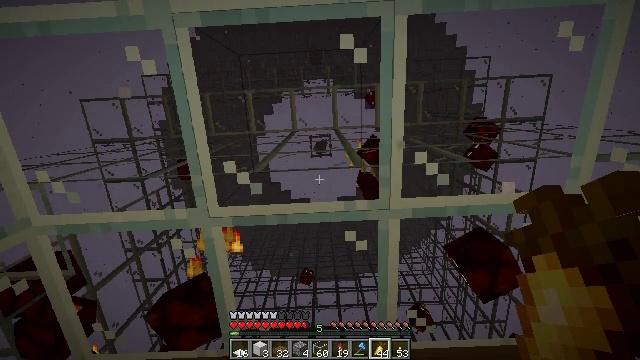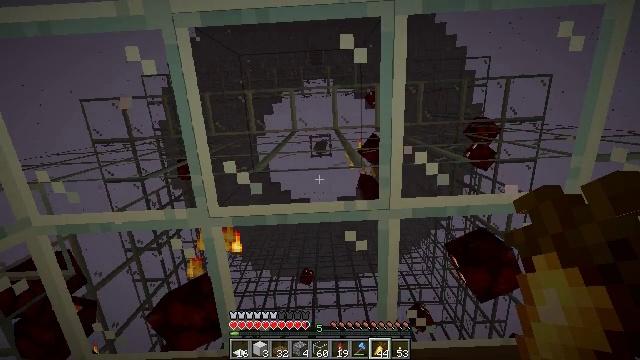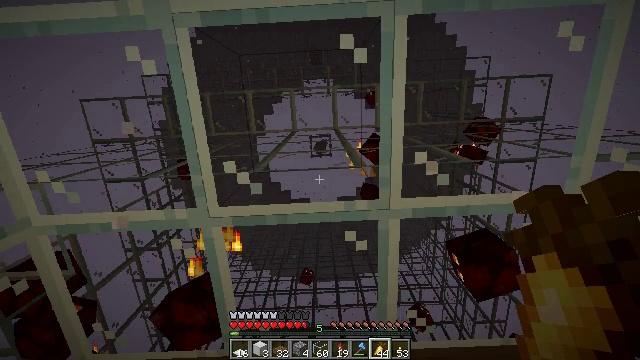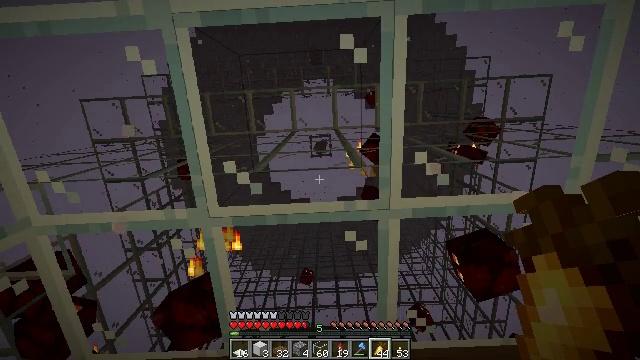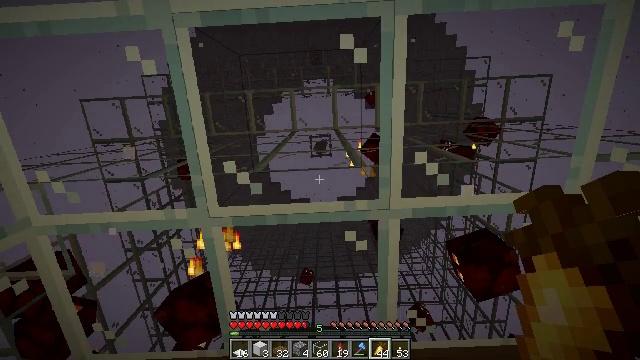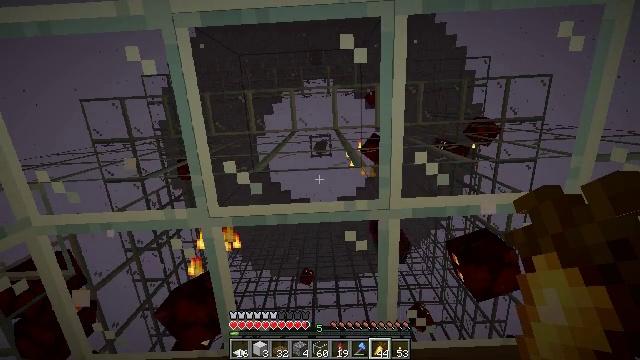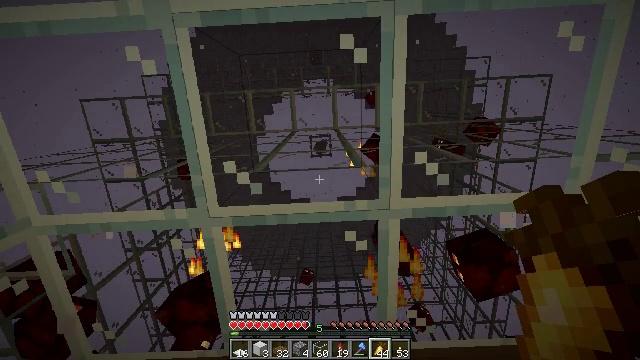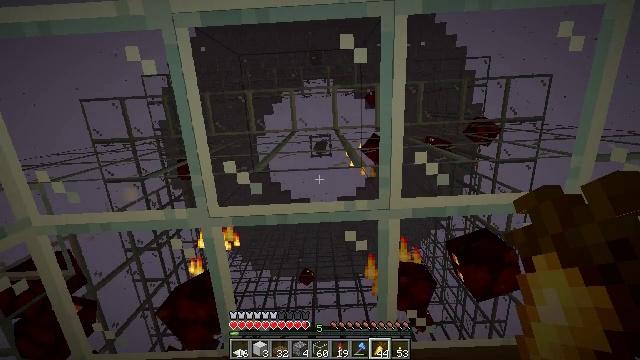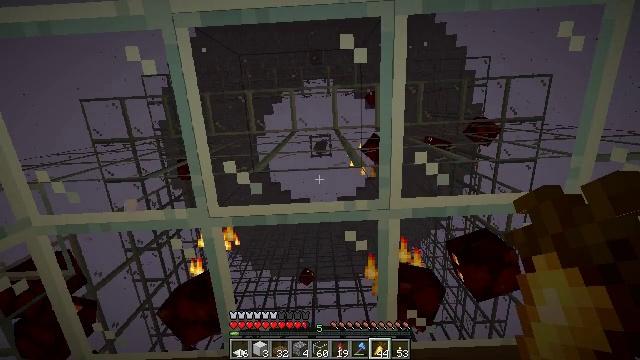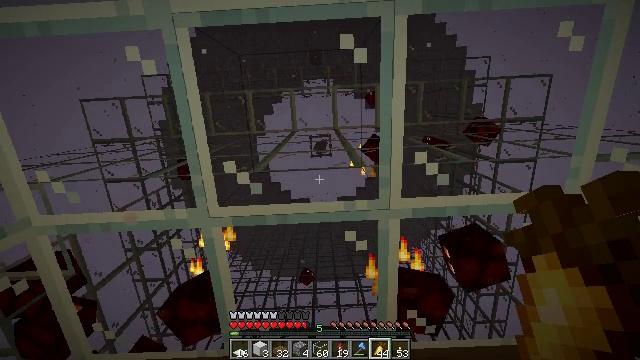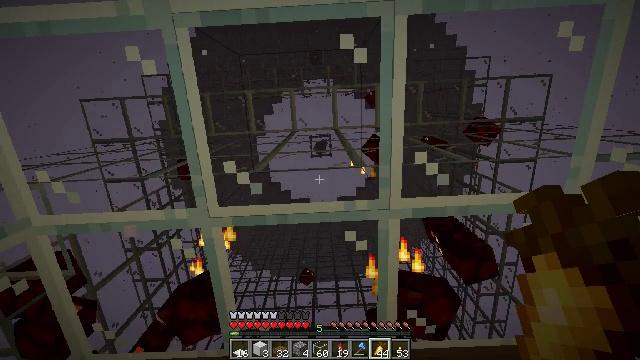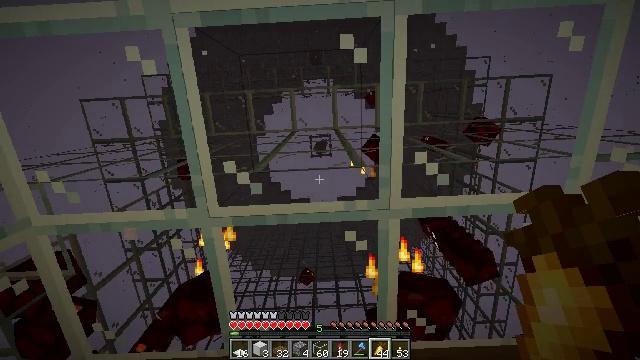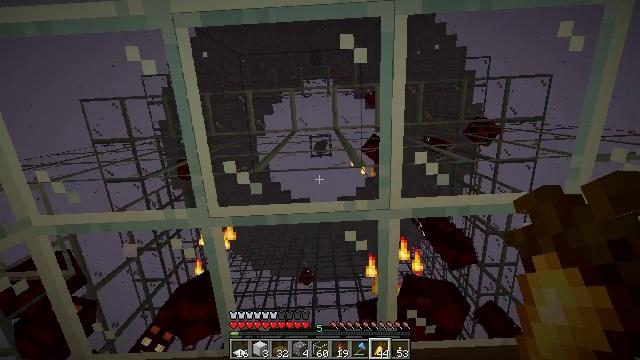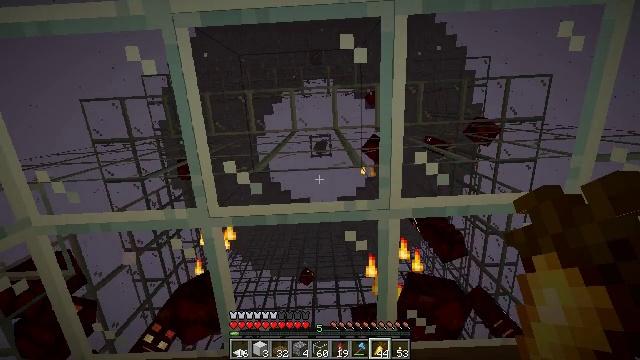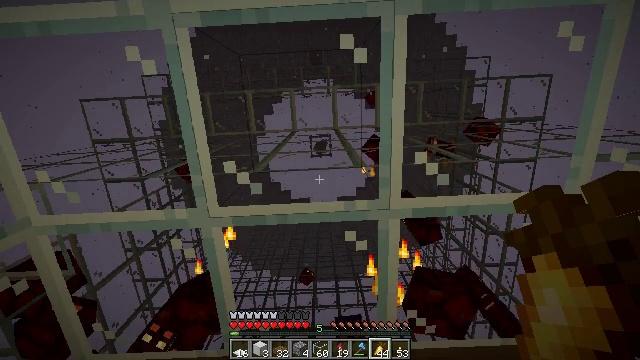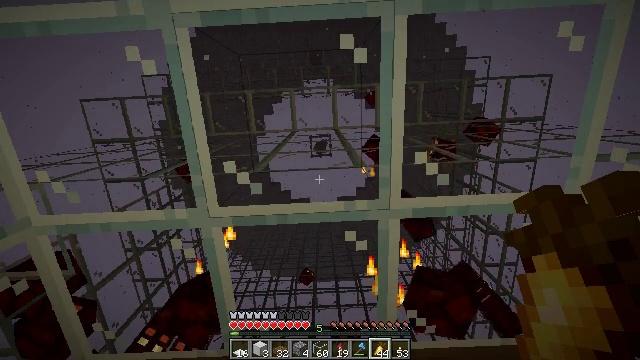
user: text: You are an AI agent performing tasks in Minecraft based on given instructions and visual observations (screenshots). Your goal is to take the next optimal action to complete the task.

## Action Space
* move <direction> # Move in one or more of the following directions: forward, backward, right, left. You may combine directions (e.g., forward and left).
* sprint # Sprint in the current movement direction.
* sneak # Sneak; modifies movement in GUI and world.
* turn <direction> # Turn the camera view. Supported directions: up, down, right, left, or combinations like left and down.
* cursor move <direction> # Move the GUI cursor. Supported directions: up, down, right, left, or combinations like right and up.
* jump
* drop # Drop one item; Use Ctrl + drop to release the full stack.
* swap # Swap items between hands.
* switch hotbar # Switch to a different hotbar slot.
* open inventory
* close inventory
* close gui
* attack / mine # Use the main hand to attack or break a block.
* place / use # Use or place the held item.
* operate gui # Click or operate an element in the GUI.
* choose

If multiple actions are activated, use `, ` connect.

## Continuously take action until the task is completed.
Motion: motion action
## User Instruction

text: Fight hostile mobs.
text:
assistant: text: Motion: use / place
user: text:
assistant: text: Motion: use / place
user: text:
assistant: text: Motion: use / place
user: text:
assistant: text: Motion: use / place
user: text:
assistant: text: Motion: use / place
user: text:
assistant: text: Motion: use / place
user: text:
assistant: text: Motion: use / place
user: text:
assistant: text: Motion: use / place
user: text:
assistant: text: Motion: use / place
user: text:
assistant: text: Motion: use / place
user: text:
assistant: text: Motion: use / place
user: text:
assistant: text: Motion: no_op
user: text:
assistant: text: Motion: no_op
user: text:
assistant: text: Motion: no_op
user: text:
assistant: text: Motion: no_op
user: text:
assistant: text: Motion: no_op
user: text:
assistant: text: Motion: no_op
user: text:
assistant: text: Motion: no_op
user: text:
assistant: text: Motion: no_op
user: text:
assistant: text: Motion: no_op
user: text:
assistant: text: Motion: no_op
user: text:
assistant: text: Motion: no_op
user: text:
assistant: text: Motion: no_op
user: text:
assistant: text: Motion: turn down
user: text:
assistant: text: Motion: turn right and down
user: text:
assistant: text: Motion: turn right and down
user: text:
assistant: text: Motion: turn down
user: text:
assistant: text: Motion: turn left and down
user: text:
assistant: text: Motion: turn left and down
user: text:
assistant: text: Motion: turn down